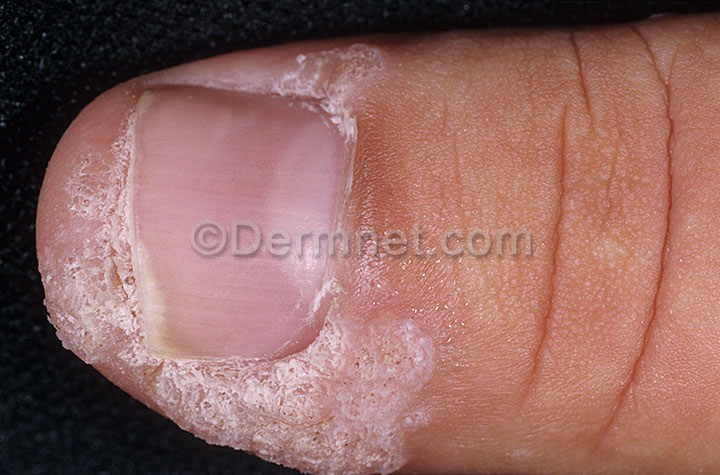
Disease: Warts Molluscum and other Viral Infections